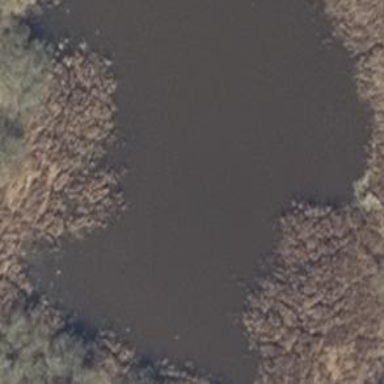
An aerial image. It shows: Pond with natural water.